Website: bh-photo
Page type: gifting
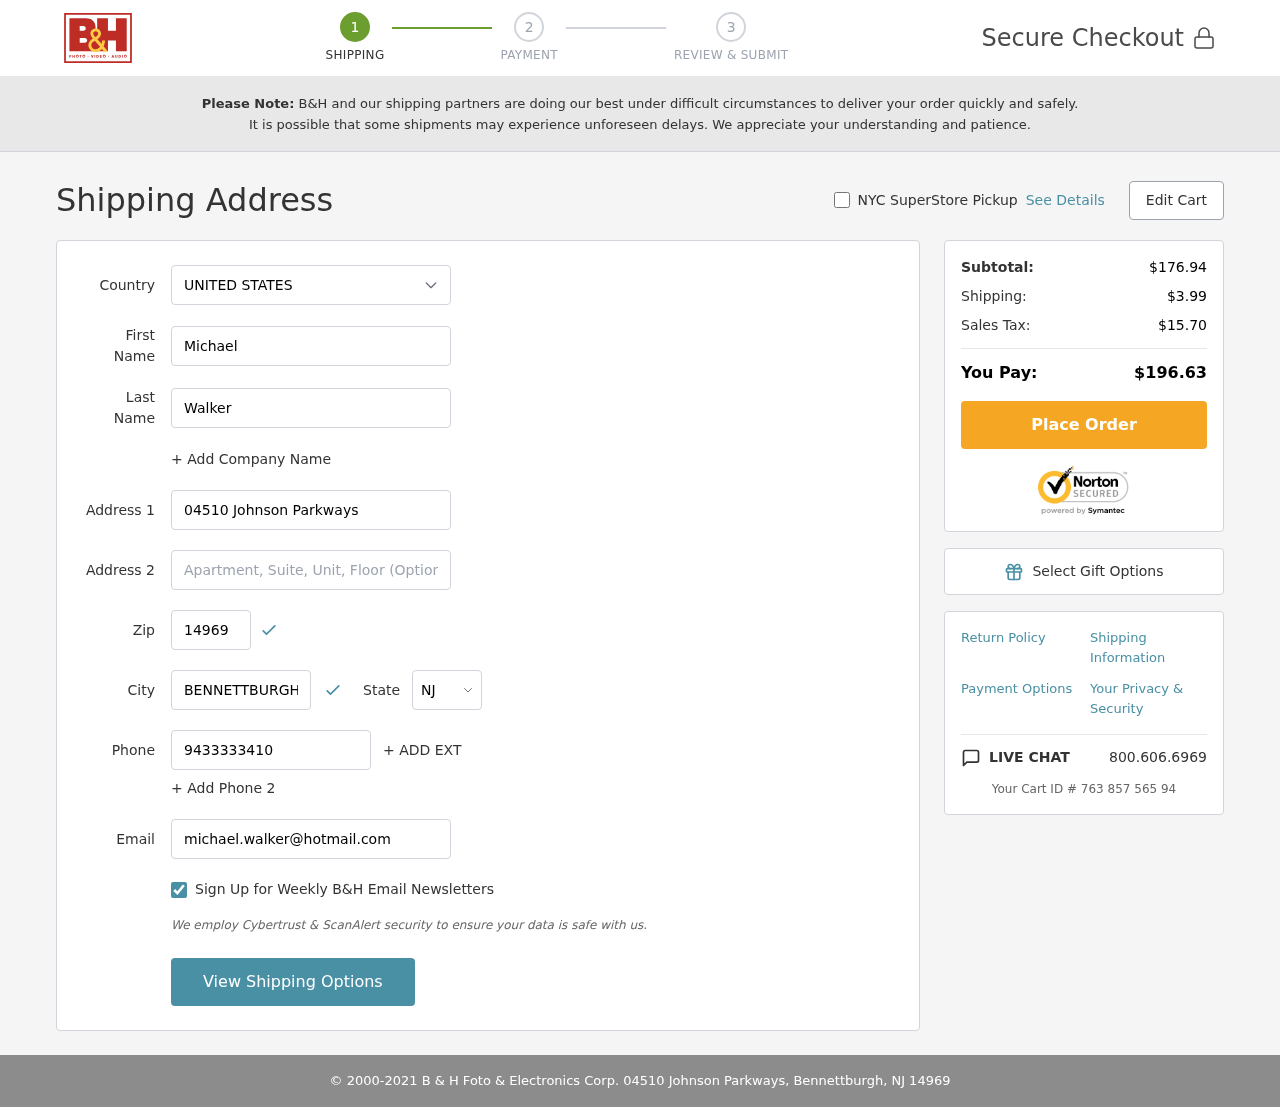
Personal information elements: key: PII_CITY
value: Bennettburgh
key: PII_COUNTRY
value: United States
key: PII_EMAIL
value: michael.walker@hotmail.com
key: PII_FIRSTNAME
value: Michael
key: PII_LASTNAME
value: Walker
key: PII_PHONE
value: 9433333410
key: PII_POSTCODE
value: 14969
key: PII_STATE_ABBR
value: NJ
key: PII_STREET
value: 04510 Johnson Parkways
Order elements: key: ORDER_SUBTOTAL
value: $176.94
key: ORDER_SHIPPING_COST
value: $3.99
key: ORDER_TAX
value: $15.70
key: ORDER_TOTAL
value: $196.63
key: ORDER_ID
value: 763 857 565 94